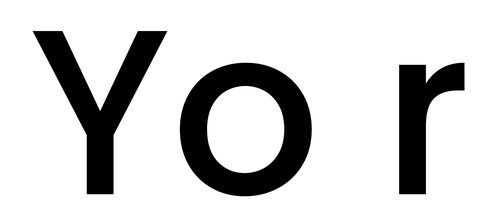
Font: Poppins-Medium